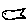
Label: fish